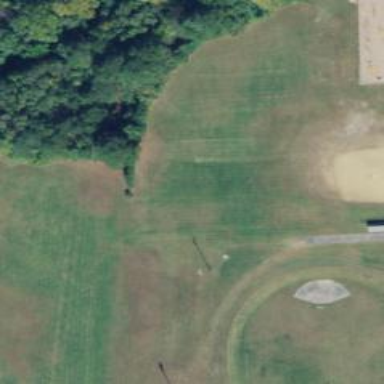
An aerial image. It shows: Baseball pitch for leisure land.